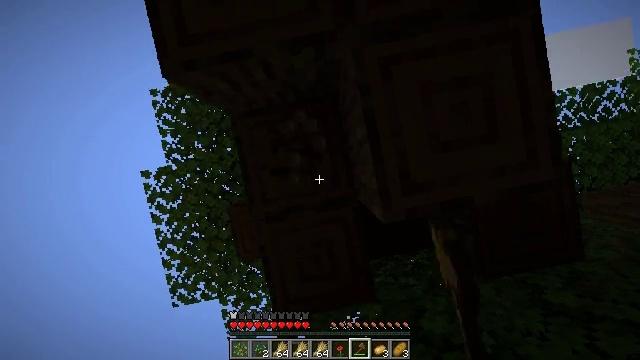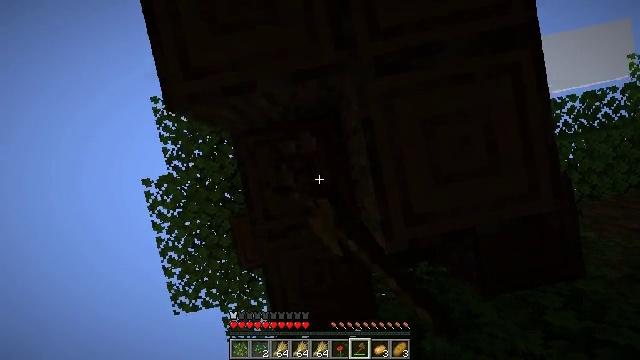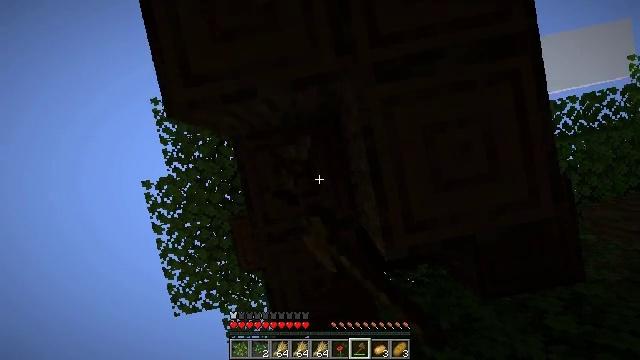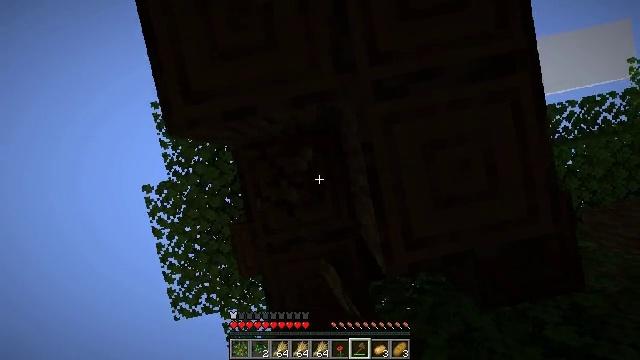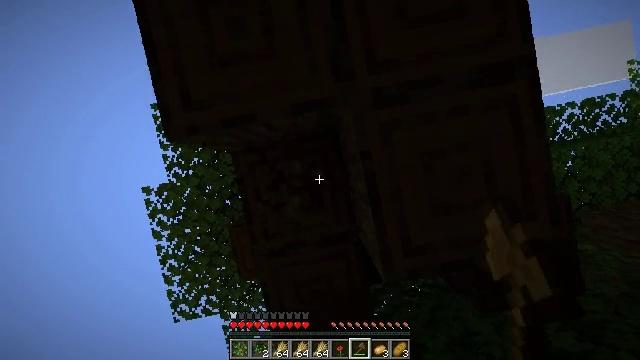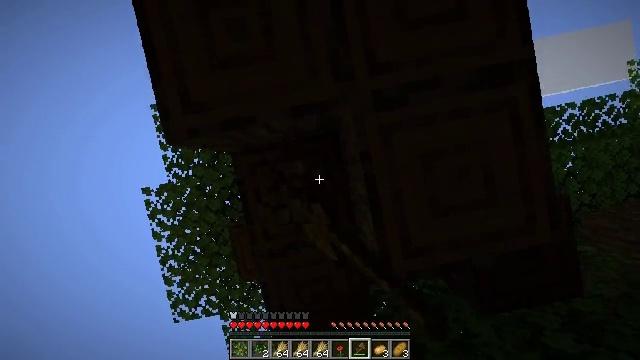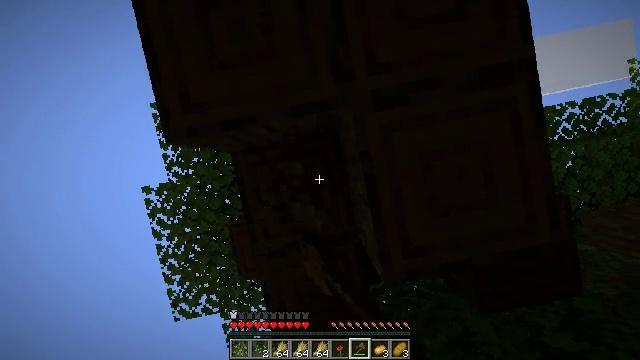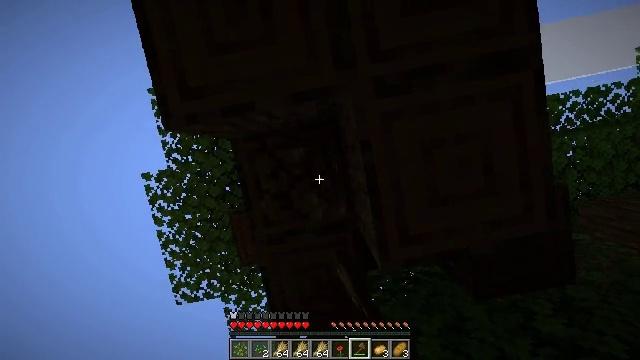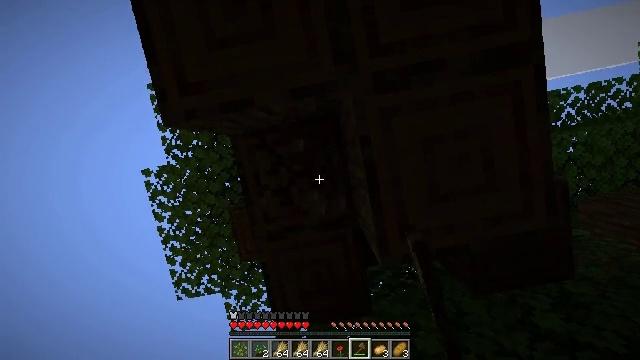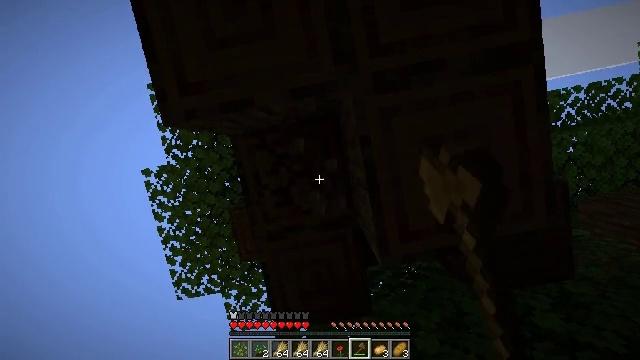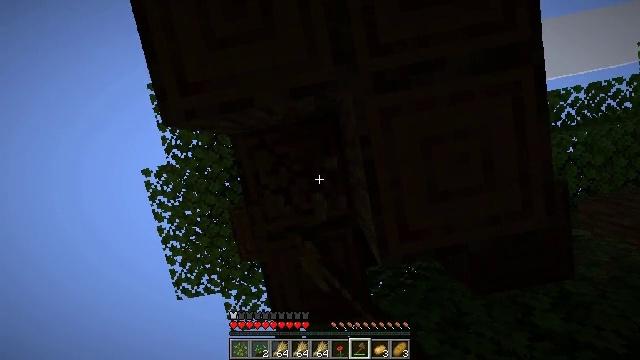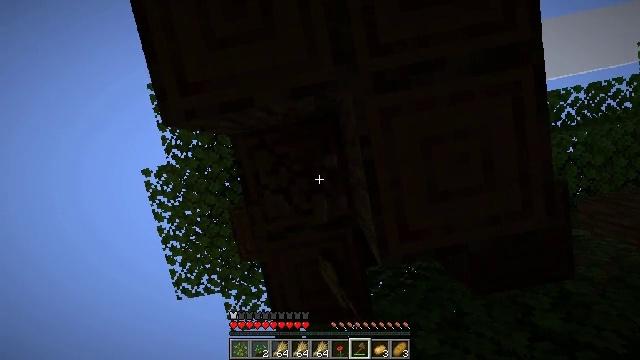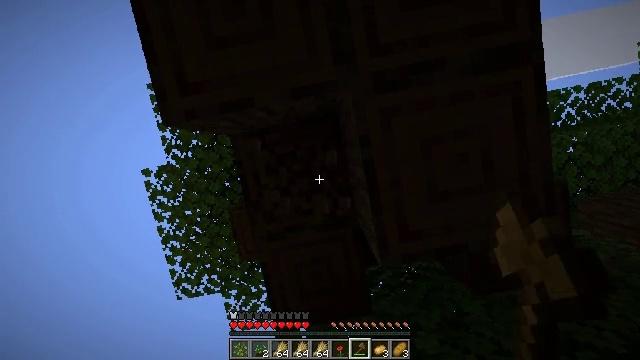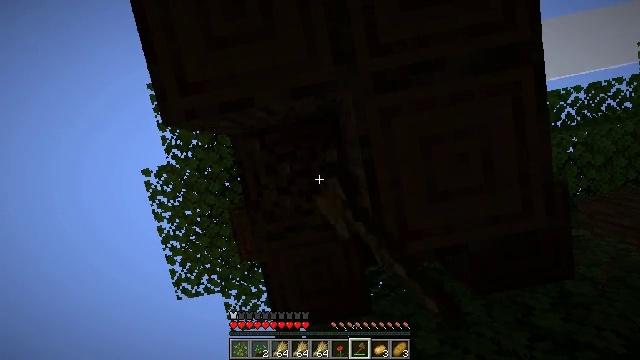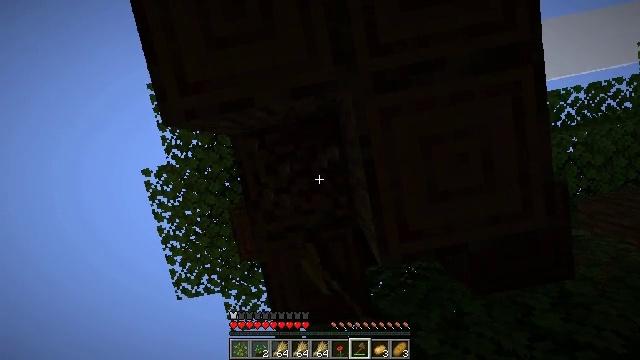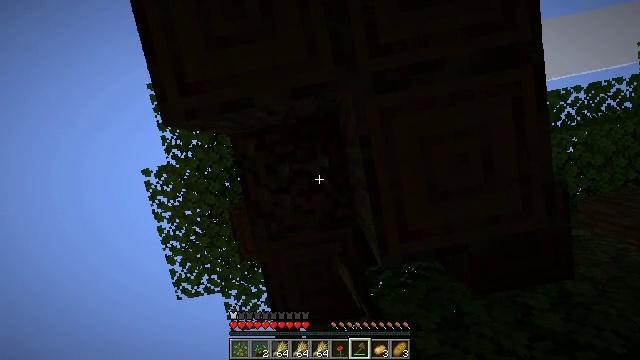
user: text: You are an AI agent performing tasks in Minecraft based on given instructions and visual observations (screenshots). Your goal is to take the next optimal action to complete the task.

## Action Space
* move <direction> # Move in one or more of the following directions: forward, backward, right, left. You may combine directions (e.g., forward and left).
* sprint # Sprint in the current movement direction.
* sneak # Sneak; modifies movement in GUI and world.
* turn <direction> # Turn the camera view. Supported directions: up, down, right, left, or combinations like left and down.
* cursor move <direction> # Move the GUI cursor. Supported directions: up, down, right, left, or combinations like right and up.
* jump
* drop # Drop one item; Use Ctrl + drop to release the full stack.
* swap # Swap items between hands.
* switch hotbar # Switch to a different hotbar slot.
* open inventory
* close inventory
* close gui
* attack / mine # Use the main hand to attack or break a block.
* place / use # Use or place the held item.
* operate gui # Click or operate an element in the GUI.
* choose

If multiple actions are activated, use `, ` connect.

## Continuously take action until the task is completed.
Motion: motion action
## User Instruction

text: Gather dark oak log for crafting.
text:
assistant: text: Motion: move back, attack / mine
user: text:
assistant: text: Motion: attack / mine
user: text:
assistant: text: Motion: attack / mine
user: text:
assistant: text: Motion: attack / mine
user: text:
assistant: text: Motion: attack / mine
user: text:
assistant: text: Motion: attack / mine
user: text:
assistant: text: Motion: turn down, attack / mine
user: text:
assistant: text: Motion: attack / mine
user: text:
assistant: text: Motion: attack / mine
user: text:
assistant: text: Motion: attack / mine
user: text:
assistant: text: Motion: attack / mine
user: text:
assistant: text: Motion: attack / mine
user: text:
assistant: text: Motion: attack / mine
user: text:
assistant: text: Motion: attack / mine
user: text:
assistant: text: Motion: attack / mine
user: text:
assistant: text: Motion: attack / mine
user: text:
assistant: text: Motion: attack / mine
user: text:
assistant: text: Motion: attack / mine
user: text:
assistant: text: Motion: attack / mine
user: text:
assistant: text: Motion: attack / mine
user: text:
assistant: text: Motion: attack / mine
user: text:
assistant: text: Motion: attack / mine
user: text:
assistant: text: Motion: attack / mine
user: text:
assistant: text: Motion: move right, attack / mine
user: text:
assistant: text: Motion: move right, attack / mine
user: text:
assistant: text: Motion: move right, attack / mine
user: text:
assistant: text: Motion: move right, attack / mine
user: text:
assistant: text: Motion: move right, attack / mine
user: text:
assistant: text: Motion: attack / mine
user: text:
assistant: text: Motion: attack / mine